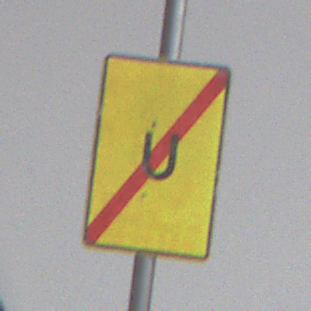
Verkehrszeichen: EndeUmleitung
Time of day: MorningAfternoon
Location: Roofed (Urban)
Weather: PartlyCloudy
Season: NotSpecified
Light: Natural